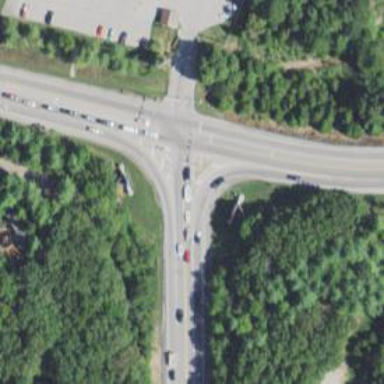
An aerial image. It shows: Primary link highway.